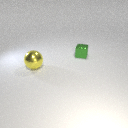
large yellow metal sphere in front of small green metal cube